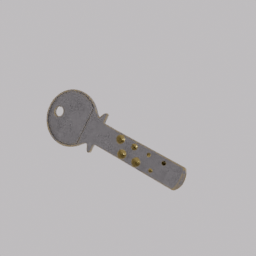
Label: tools